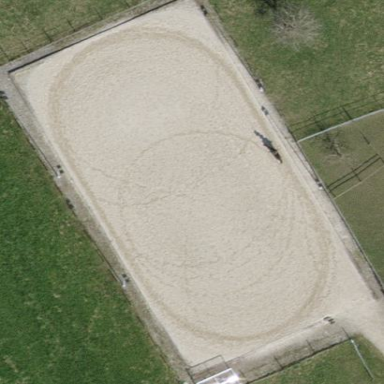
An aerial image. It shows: Equestrian pitch for leisure land use.